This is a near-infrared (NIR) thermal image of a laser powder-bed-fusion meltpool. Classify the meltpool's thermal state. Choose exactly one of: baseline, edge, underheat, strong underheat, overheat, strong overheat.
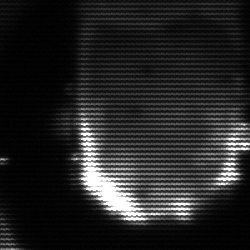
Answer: baseline